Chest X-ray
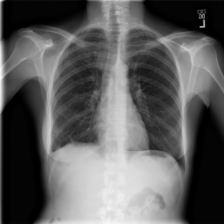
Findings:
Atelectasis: negative
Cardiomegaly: negative
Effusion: positive
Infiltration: negative
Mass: negative
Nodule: negative
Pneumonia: negative
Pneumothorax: negative
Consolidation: negative
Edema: negative
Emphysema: negative
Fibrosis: negative
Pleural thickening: negative
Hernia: negative